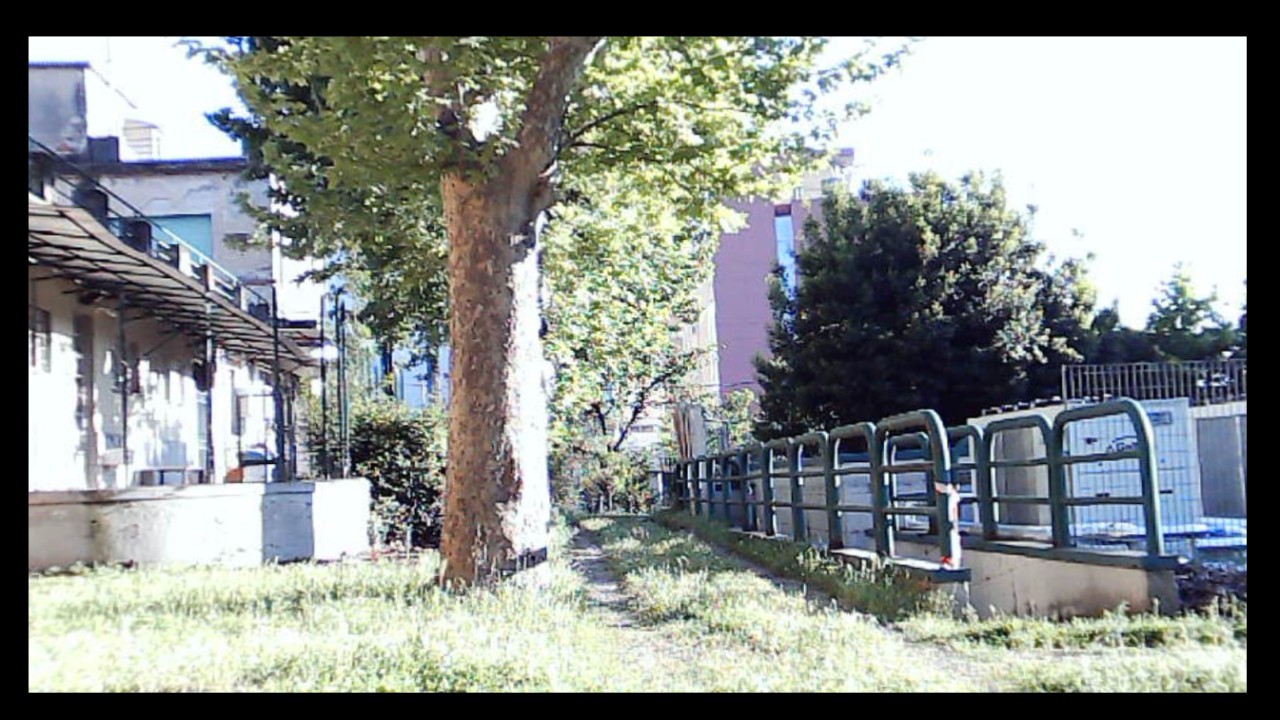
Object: Betafpv air75